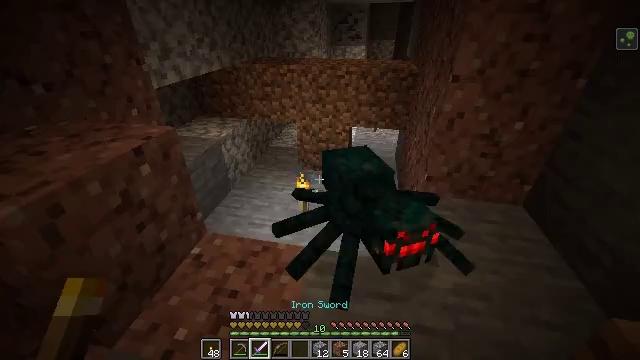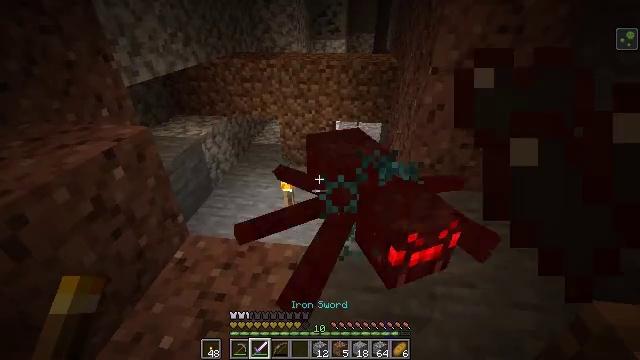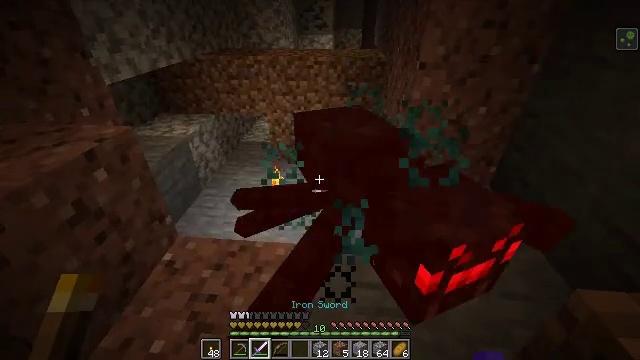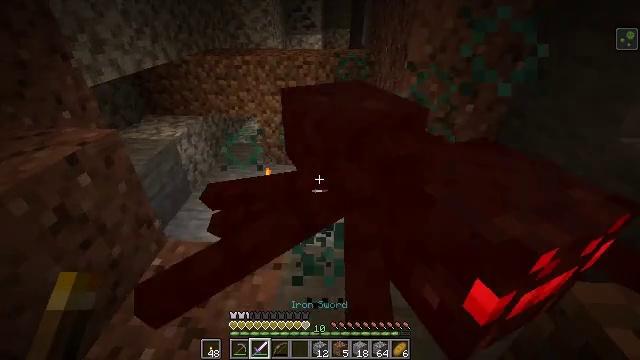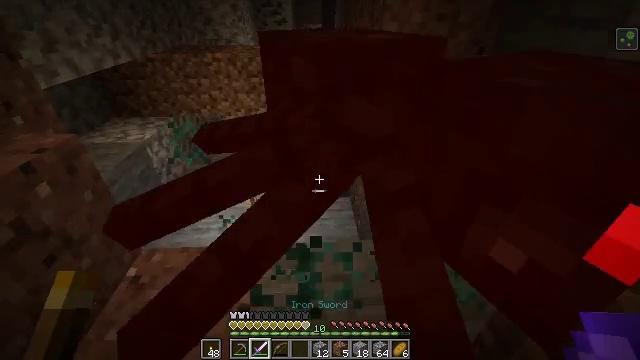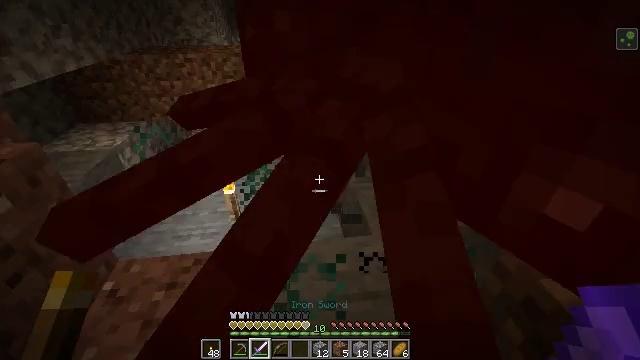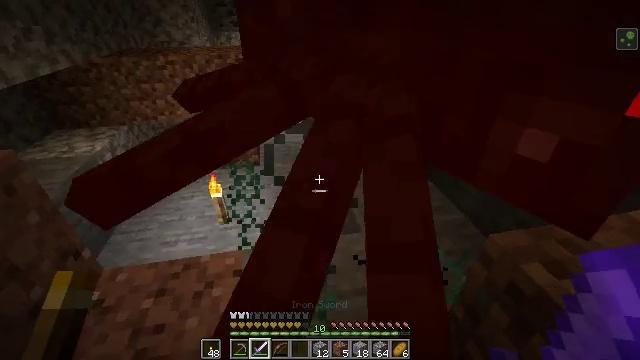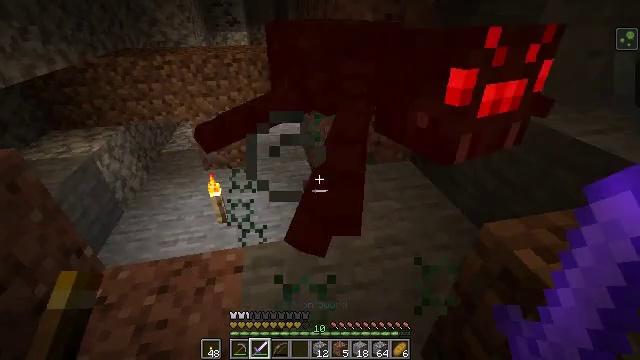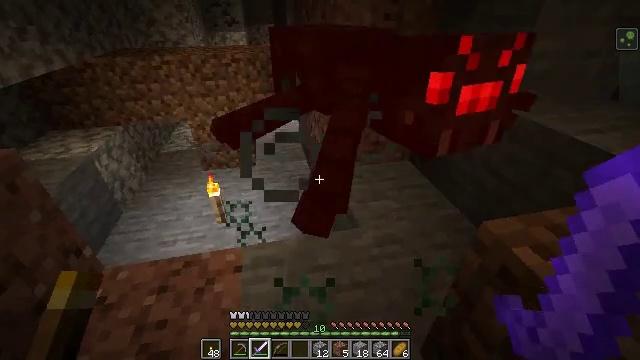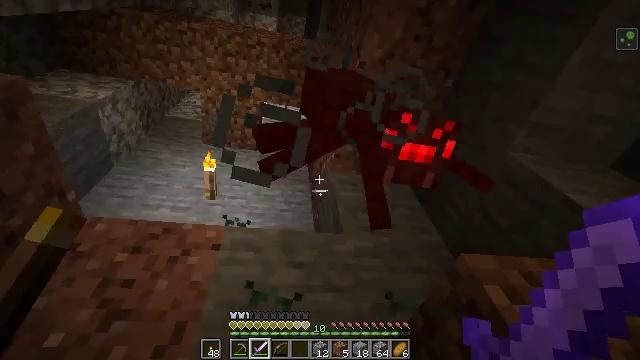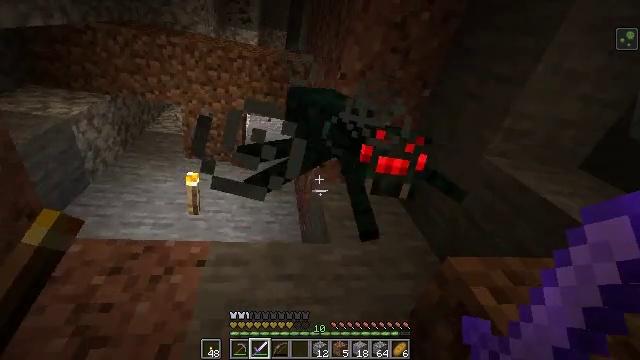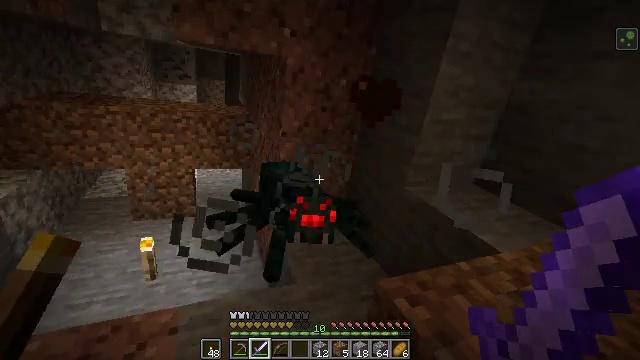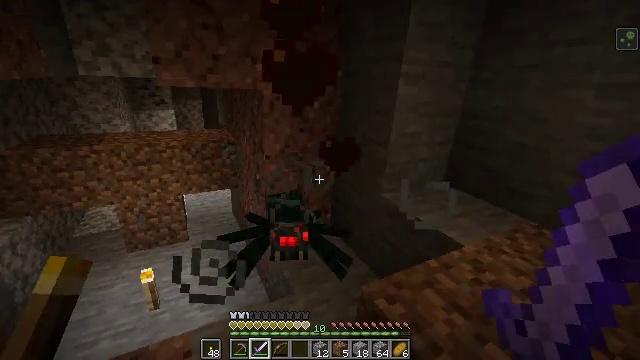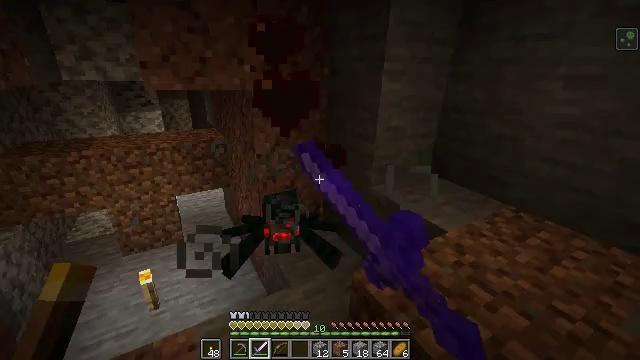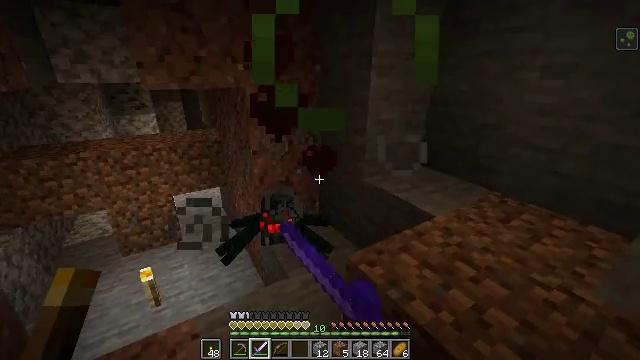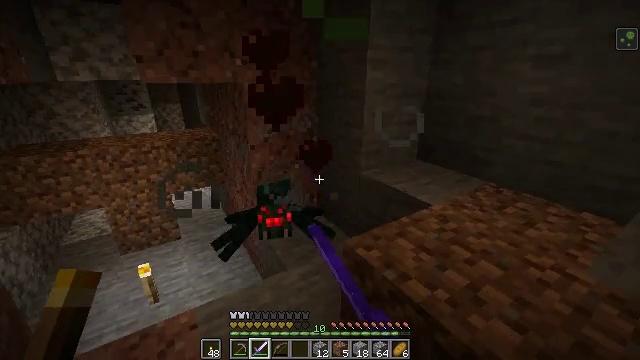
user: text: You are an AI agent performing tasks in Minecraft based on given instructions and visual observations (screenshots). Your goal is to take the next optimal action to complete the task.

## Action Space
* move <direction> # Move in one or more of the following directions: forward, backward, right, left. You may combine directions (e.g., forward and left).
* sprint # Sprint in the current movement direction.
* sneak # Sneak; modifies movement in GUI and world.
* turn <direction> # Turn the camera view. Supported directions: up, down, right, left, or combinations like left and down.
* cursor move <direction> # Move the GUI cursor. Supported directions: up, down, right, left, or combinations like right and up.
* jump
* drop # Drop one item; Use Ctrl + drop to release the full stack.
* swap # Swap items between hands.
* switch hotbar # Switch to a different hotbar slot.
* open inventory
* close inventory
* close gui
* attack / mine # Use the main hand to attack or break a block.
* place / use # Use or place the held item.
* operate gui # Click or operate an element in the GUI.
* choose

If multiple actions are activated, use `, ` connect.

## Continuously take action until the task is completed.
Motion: motion action
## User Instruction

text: Battle spiders.
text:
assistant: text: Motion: turn right and down
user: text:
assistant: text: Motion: turn right
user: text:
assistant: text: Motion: turn right
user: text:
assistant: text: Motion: turn right
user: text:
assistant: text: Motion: turn right
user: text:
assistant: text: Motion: turn right
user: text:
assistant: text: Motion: no_op
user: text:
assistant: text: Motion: no_op
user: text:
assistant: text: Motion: turn right
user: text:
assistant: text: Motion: turn right and up
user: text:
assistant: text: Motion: turn right and up
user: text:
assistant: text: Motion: turn right, attack / mine
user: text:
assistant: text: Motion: turn right and down, attack / mine
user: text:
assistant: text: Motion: attack / mine
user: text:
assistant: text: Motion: attack / mine
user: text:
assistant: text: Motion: no_op
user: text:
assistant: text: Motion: no_op
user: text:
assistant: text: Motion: no_op
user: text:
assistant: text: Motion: no_op
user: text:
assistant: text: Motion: no_op
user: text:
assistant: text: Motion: no_op
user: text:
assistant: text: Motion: turn left and up
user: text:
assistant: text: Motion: turn left, attack / mine
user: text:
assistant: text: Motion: turn left, attack / mine
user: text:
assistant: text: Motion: turn left, attack / mine
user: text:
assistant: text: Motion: no_op
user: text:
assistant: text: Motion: no_op
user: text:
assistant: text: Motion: attack / mine
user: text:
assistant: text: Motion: attack / mine
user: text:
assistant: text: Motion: attack / mine